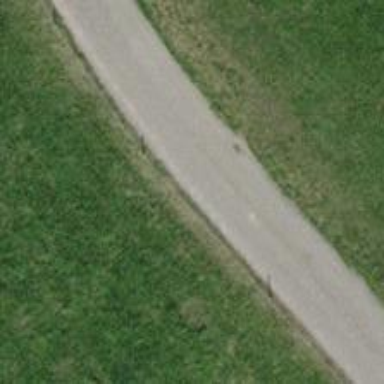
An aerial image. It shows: Unclassified road with asphalt surface.